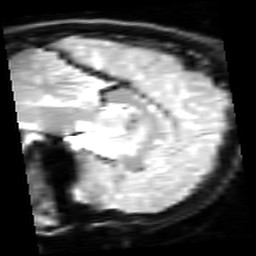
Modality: inplaneT2
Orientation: sagittal
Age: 20
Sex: female
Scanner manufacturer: siemens
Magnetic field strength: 3 T
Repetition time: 5 s
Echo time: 0.033 s